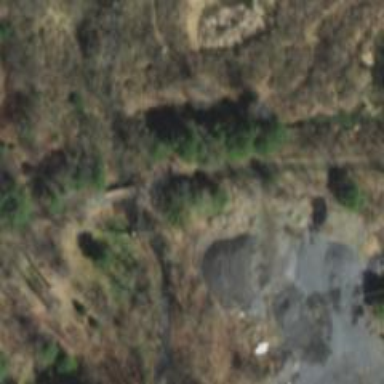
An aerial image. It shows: Abandoned railway passing under footway bridge.